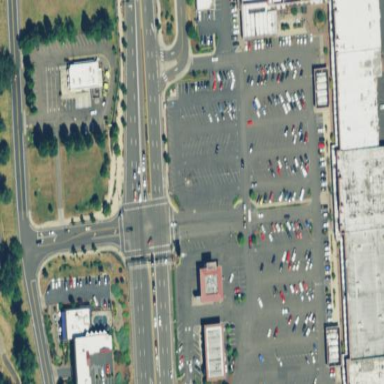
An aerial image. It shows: Retail area.